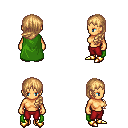
a pixel art fantasy rpg character, female body template, human, tanned skin, green cape, red pants, light blonde left-swept hairstyle, gold boots, four views (front, back, left, right), 2x2 character sprite sheet, small pixel art, hard edges, no anti-aliasing